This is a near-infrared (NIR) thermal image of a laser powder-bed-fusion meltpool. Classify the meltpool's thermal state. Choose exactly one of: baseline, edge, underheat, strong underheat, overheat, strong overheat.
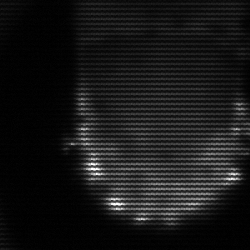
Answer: baseline